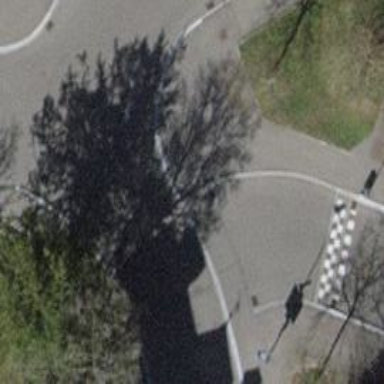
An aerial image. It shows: Table-style traffic calming feature.